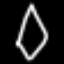
Label: diamond